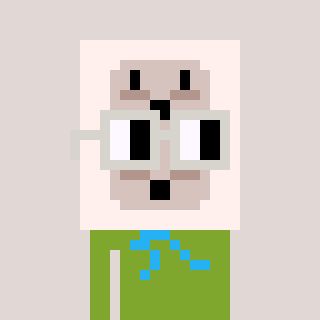
a pixel art character with square light gray glasses, a outlet-shaped head and a slimegreen-colored body on a warm background